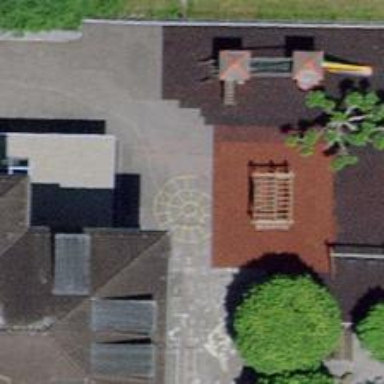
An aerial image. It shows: Playground area for leisure land.